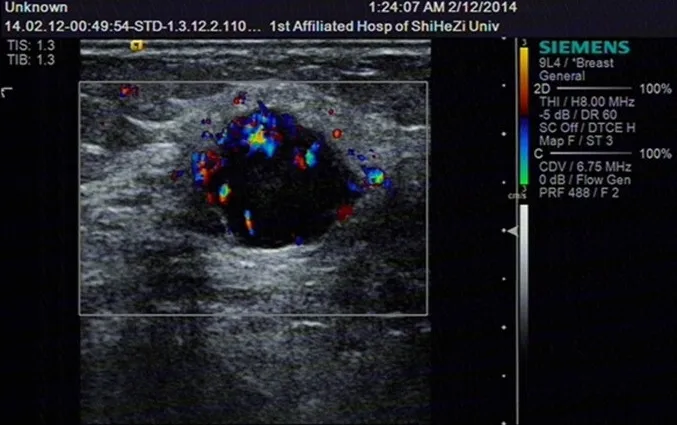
The left breast mass is shown in ultrasound as a low echo with a size of 2.4 cm x 1.5 cm.
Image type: radiology (ultrasound)